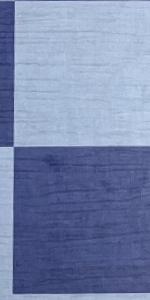
Label: Empty